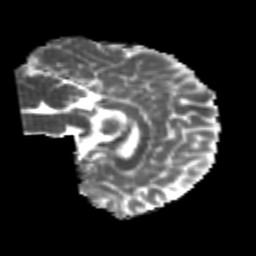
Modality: MD
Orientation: sagittal
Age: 20
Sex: female
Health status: healthy
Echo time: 0.074 s